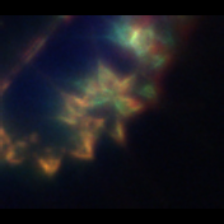
Taxon: Asterionellopsis
Group: Diatoms